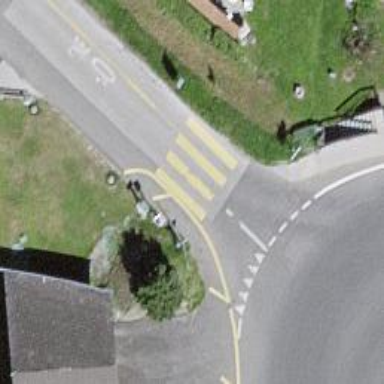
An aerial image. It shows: Uncontrolled road crossing with markings.